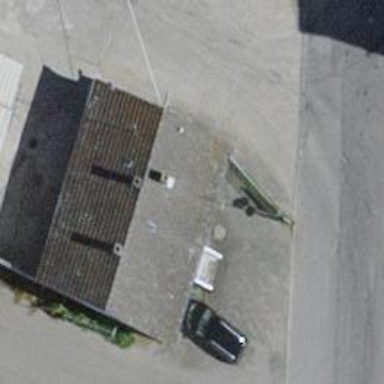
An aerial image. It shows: Fuel station.